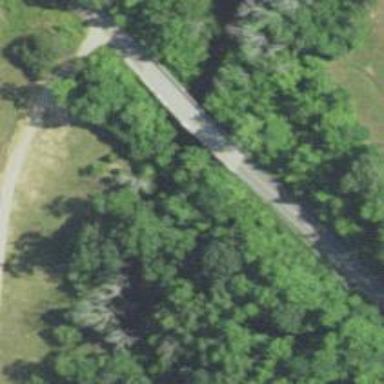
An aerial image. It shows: Residential road with bridge.